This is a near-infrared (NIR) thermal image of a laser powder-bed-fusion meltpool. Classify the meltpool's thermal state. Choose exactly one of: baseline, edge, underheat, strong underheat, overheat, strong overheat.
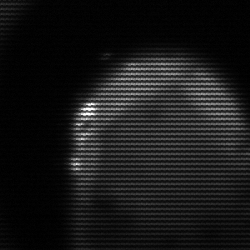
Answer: edge